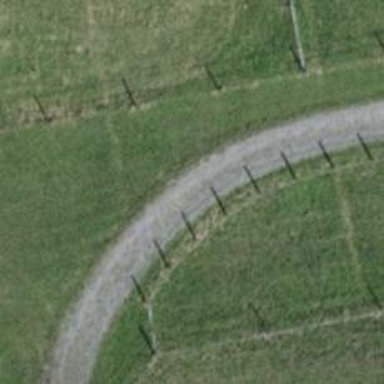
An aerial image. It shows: Bridleway with fine gravel surface.